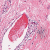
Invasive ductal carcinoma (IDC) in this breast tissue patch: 0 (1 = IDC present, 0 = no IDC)